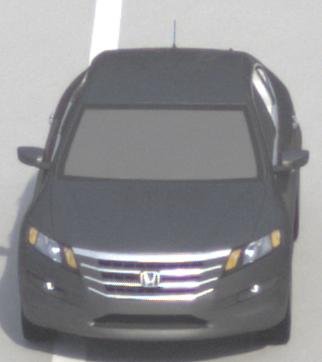
Make: Honda
Model: Crosstour
Detailed model: -
Model produced from: 2009
Model produced until: 2012
Doors: 4
Color: gray
Road condition: dry road
Daytime: morning or afternoon
Contrast: medium contrast